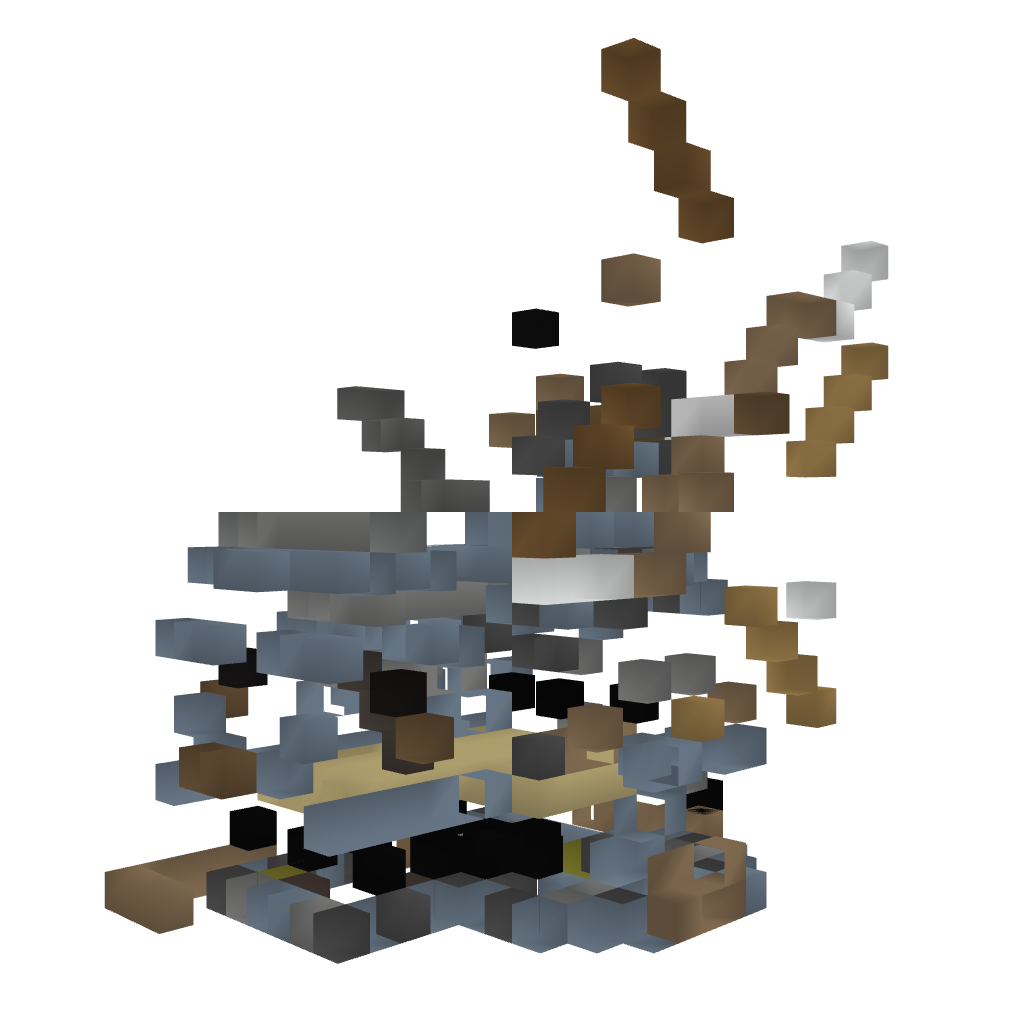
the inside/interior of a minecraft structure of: Estate